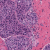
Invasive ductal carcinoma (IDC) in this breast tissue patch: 0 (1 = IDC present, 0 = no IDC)